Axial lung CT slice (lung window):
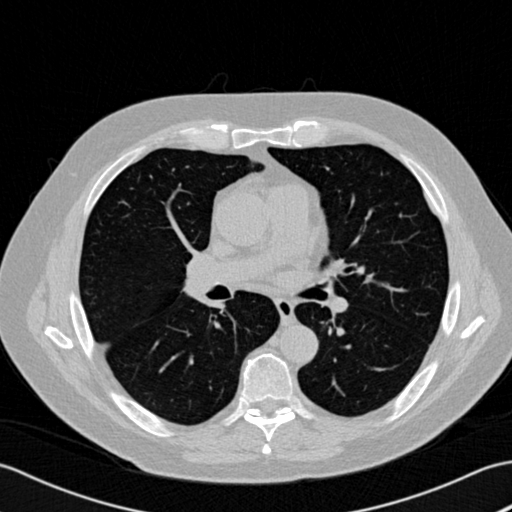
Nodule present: no